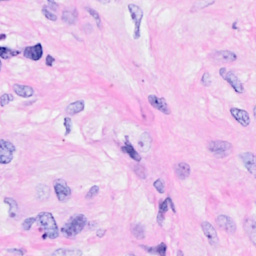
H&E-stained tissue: Breast